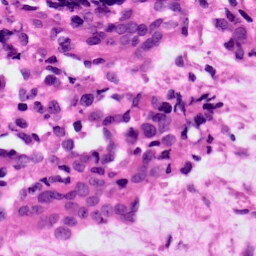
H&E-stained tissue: Ovarian